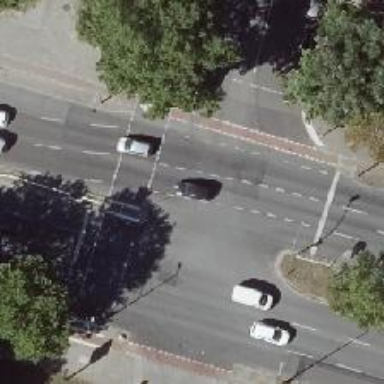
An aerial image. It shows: Crossing with traffic signals.